Field crop: tomato
Growth stage: 1
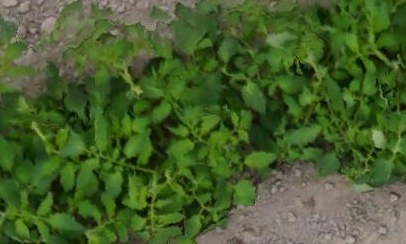
Species: tomato